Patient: sex M, age 50
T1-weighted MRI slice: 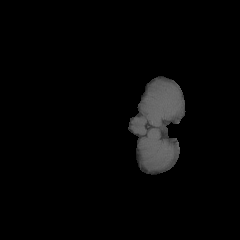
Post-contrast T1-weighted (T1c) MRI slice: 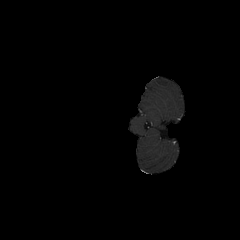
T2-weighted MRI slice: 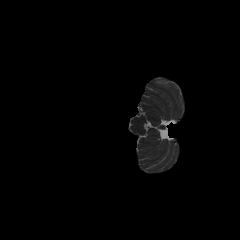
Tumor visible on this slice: no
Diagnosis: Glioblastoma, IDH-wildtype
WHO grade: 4